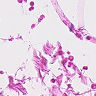
Metastatic tissue present: no